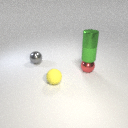
small gray metal sphere behind small red metal sphere